Question: I have a listView that contains each of its items another listView. My problem is that for each listView each item, only one item is displayed. I do not understand why?
Here's what I want vs what I have:

In adapter of my first ListView I realize a setAdapter for each of its items:
'''
@Override
public View getView(int position, View v, ViewGroup parent) {
final PlanningViewHolder viewHolder;
if (v == null) {
v = inflater.inflate(R.layout.item_list_planning, parent, false);
viewHolder = new PlanningViewHolder();
viewHolder.textViewPlanningMonth = (TextView) v.findViewById(R.id.textViewPlanningMonth);
viewHolder.textViewPlanningDayValue = (TextView) v.findViewById(R.id.textViewPlanningDayValue);
viewHolder.listViewPlanningContentForDay = (ListView) v.findViewById(R.id.listViewPlanningContentForDay);
v.setTag(viewHolder);
} else {
viewHolder = (PlanningViewHolder) v.getTag();
}
Planning planning = getItem(position);
viewHolder.textViewPlanningMonth.setText(planning.getMonth());
viewHolder.textViewPlanningDayValue.setText(planning.getDay());
viewHolder.listViewPlanningContentForDay.setAdapter(new PlanningContentAdapter(context, planning.getListContentPlanning()));
return v;
}
'''
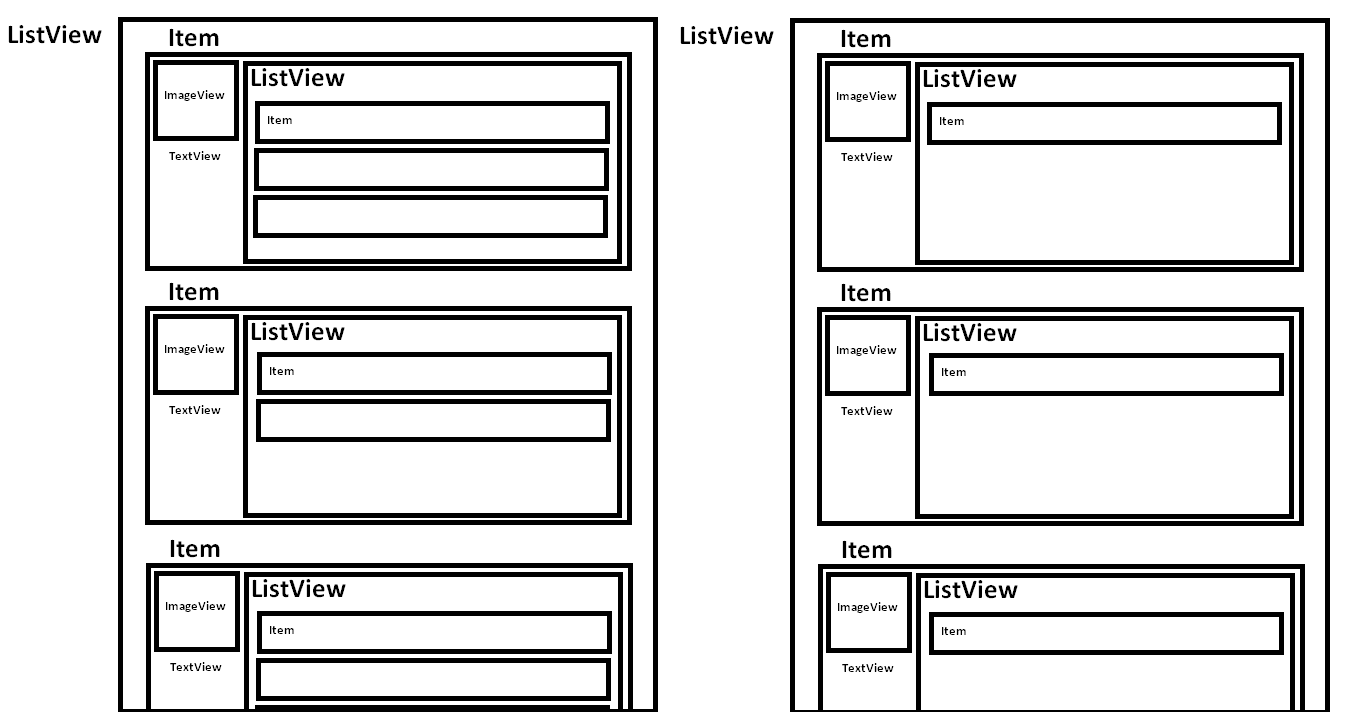
Answer: I resolve my probleme with this solution :
'''
LayoutParams params = viewHolder.listViewPlanningContentForDay.getLayoutParams();
params.height = (int)((context.getResources().getDimension(R.dimen.height_item_planning_content) +
context.getResources().getDimension(R.dimen.space_item_planning_content)) *
planning.getListContentPlanning().size());
viewHolder.listViewPlanningContentForDay.setLayoutParams(params);
'''
I calculate the height of my inner layout basis of height, and the numbers of row in it:
> ListView new height = (inner listview row layout height + height
separator) * numbers of row
I recorded the dimensions in 'dimens.xml' file for compatibility with all devices:
'''
<?xml version="1.0" encoding="utf-8"?>
<resources>
<dimen name="height_item_planning_content">47dip</dimen>
<dimen name="space_item_planning_content">1dip</dimen>
</resources>
'''
** Thanks BaZinga for your help